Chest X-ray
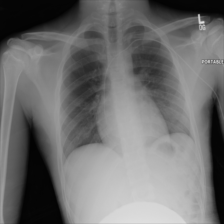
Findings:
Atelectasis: negative
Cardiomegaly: negative
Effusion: negative
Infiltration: negative
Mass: negative
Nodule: negative
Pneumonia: negative
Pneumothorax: negative
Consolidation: negative
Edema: negative
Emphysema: negative
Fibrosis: negative
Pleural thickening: negative
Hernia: negative